Interaction volume radius: 5 \u00c5
Interaction volume height: 15 \u00c5
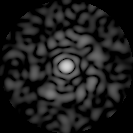
Disorder parameter: 0.8503